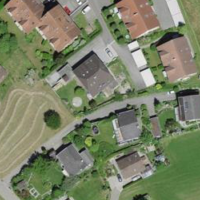
EUNIS habitat code: 54
Species observed at this site:
Lapsana communis